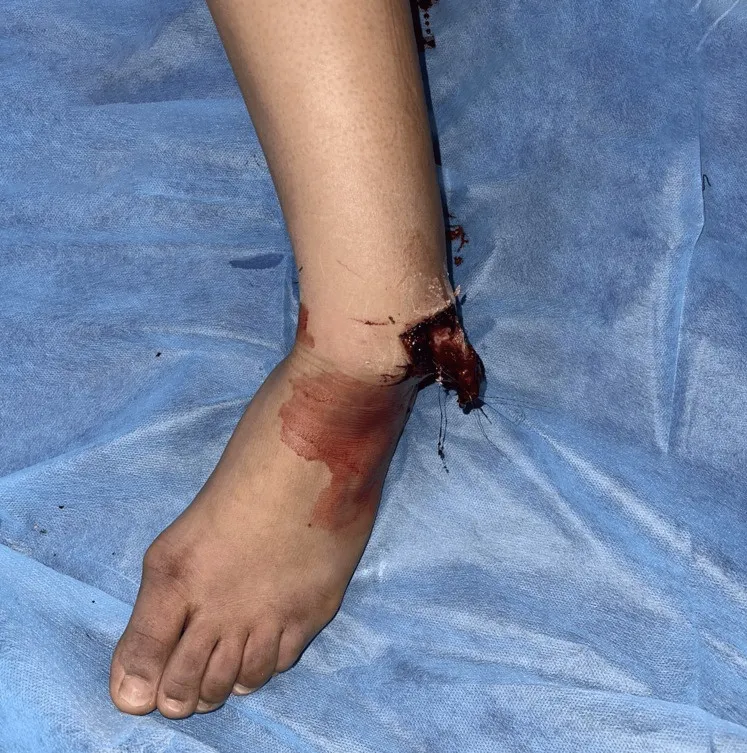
Clinical image of the left ankle deformation.
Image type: medical_photograph (other_medical_photograph)